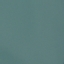
Label: SeaLake